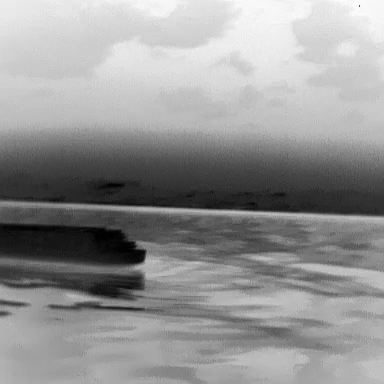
There is a fishing_boat in the infrared image.